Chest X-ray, PA view. Patient: 64 years old, sex M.
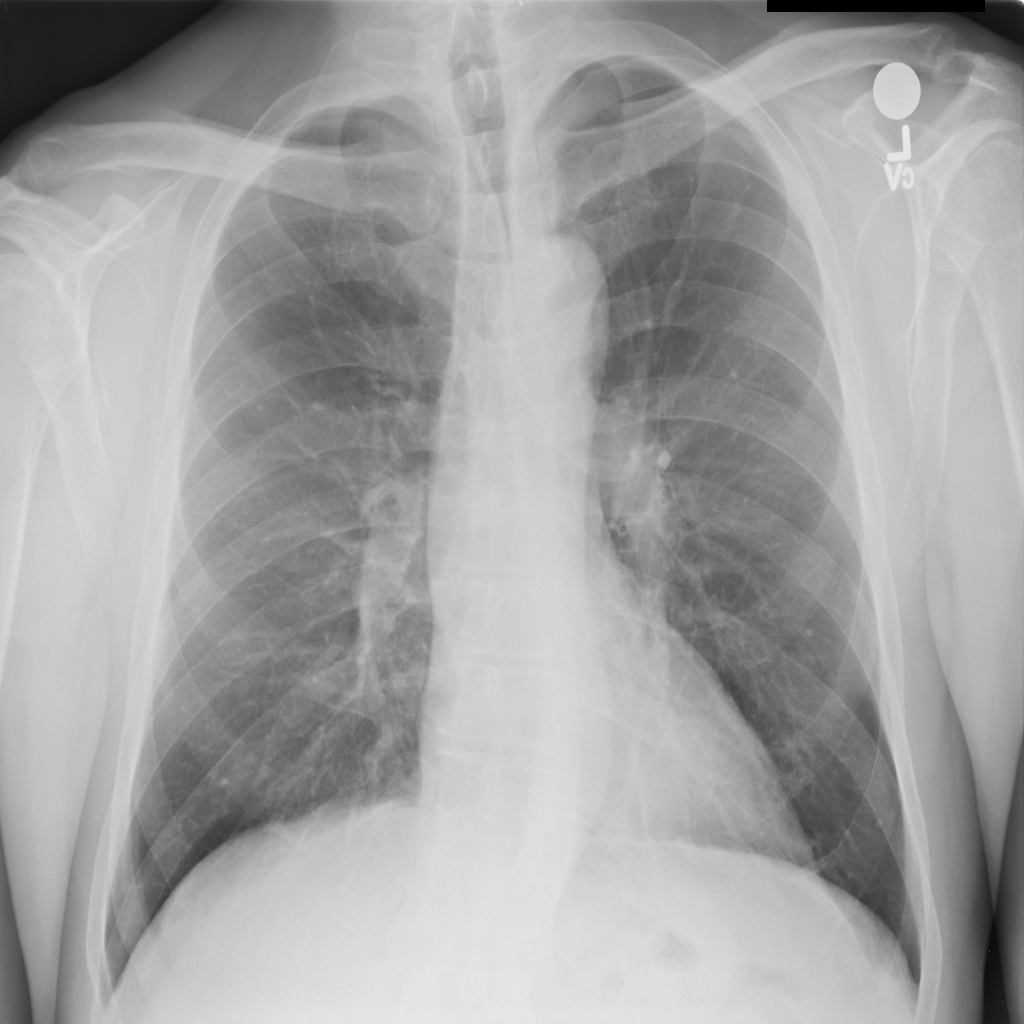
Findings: No Finding